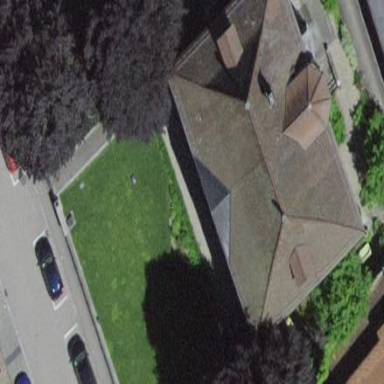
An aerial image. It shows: Building with hipped roof.